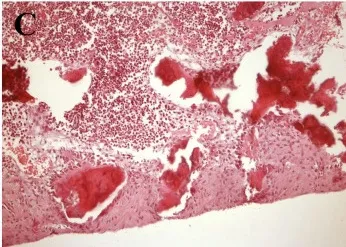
Histology results. (C) Bone marrow.
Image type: pathology (h&e)